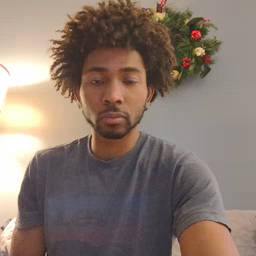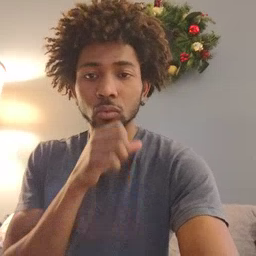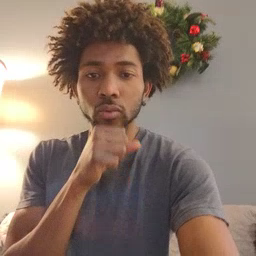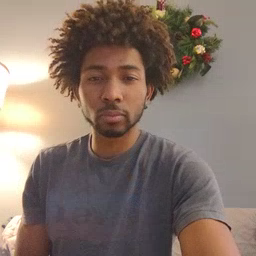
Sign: orange